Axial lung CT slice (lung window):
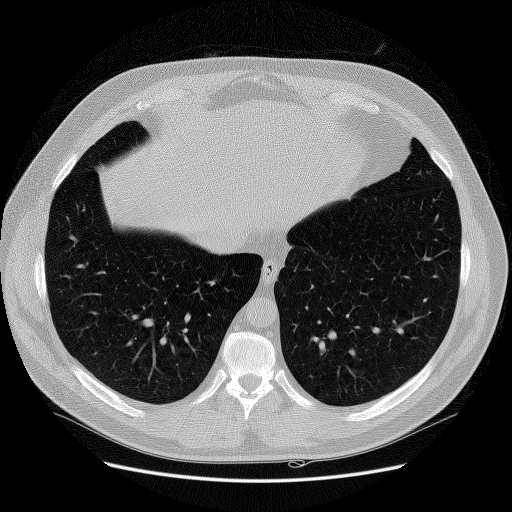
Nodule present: no